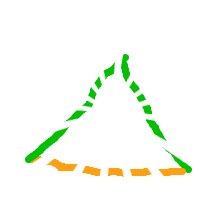
Shape: triangle